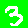
Digit: 3